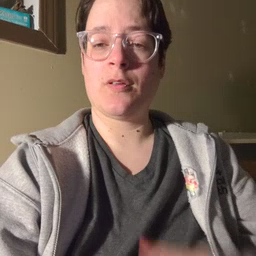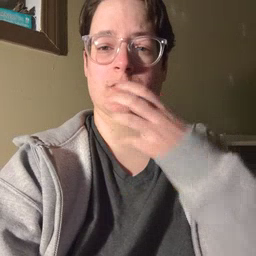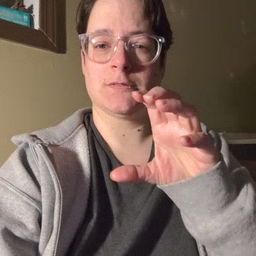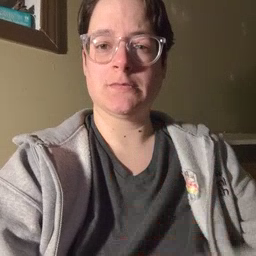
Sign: hot